Interaction volume radius: 5 \u00c5
Interaction volume height: 15 \u00c5
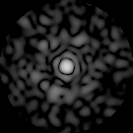
Disorder parameter: 0.8143